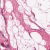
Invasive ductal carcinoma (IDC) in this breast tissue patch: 0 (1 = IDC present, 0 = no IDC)